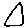
Label: triangle